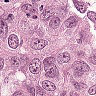
Metastatic tissue present: yes